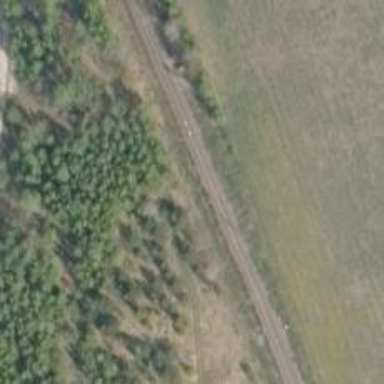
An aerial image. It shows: Neutral section for electricity along the railway.